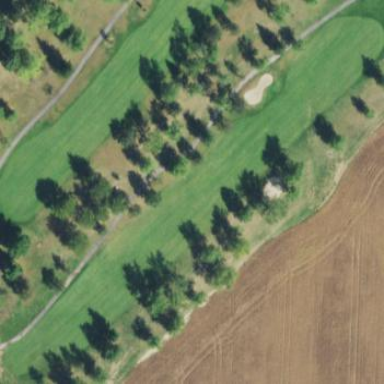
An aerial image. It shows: Grassy area designated as golf fairway.